Question: We're trying to understand the intricacies of monitoring data that Windows Azure Management API returns for Azure Websites (not Webroles)
For example, the image below describes a data point retrieved for CPUTime. It appears to indicate that during the 10:00pm thru 10:39pm range, I've used up 3.171 seconds of CPU. Is this translatable to CPU utilization (in percentage form) that we're all accustomed to seeing in Perfmon?
Does this get reset every clock hour and what is TimeGrain?
Interestingly, the "Count" indicates "1" - which to me implies the number of measurements in the timeslot, but even after subsequent calls are issued to the API, the Count stays at 1 (however the Total value changes).
Ultimately the goal is to translate the captured metric to standard CPU utilization % that everyone is accustomed in seeing during Perfmon monitoring.
I'm guessing that two relatively close measurements need to be taken, the delta between measurements computed (in milliseconds) and divided by the total span between the measurements (in milliseconds) - in order to produce a percentage value. Is this correct?

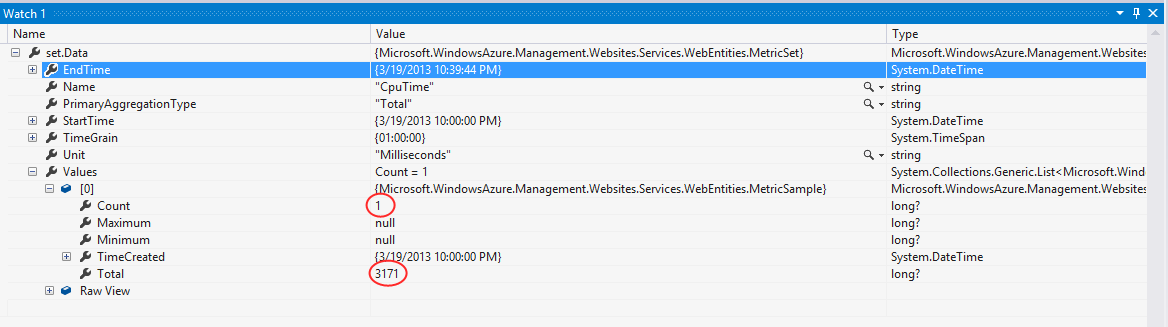
Answer: Azure Web Sites in 'Free' and 'Shared' mode is running in multi-tenant environment. You can't translate CpuTime to CPU utilization % in this case. In case of Reserved mode it is technically possible, but this value is not currently exposed. Please also note, if you upgrade your web site to 'Reserved' mode all other web sites will be also upgraded and share same reserved instances.